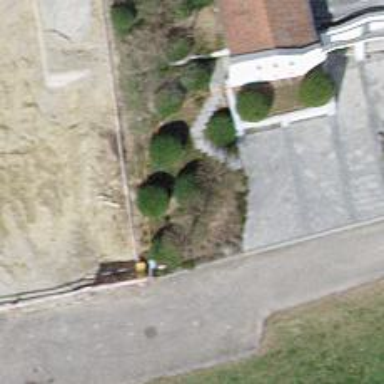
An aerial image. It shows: Shrub in its natural environment.